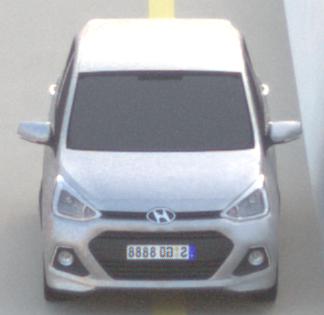
Make: Hyundai
Model: i10
Detailed model: Gen. 2
Model produced from: 2013
Model produced until: 2019
Doors: 5
Color: white
Road condition: dry road
Daytime: sunrise or sunset
Contrast: low contrast